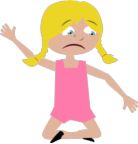
sad girl folded legs